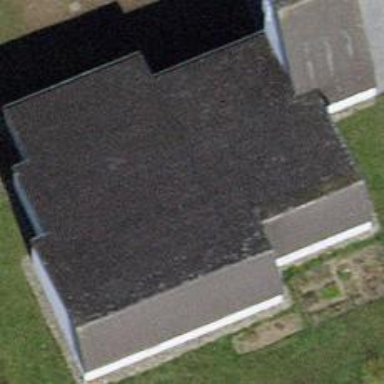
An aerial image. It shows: Beautiful church building.